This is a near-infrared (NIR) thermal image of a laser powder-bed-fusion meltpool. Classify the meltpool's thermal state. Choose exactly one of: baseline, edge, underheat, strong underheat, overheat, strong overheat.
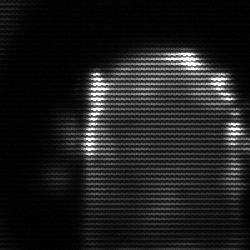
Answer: baseline